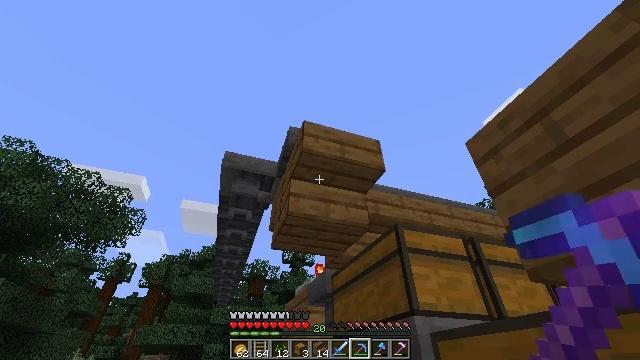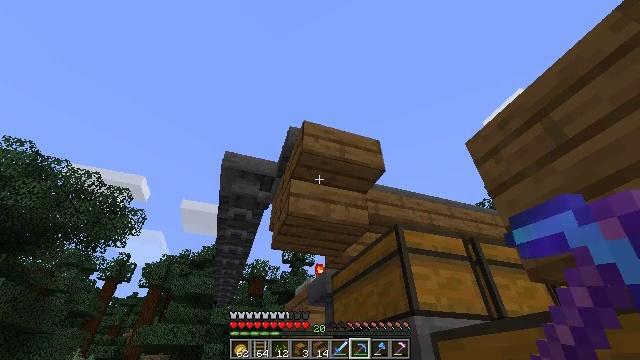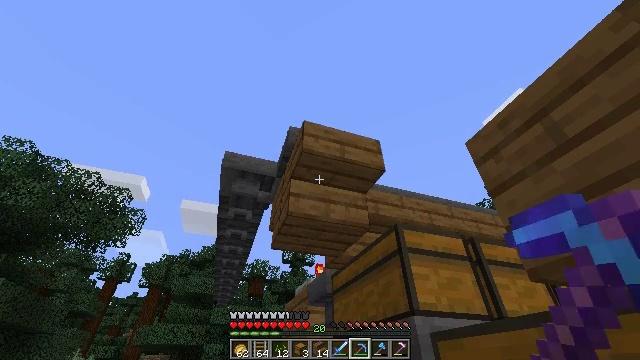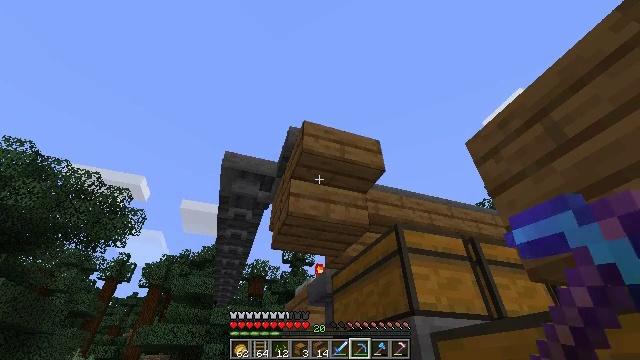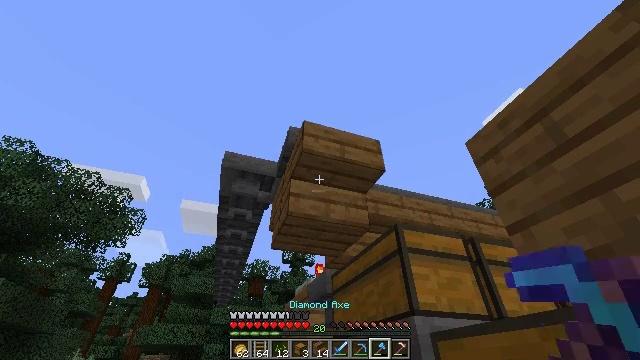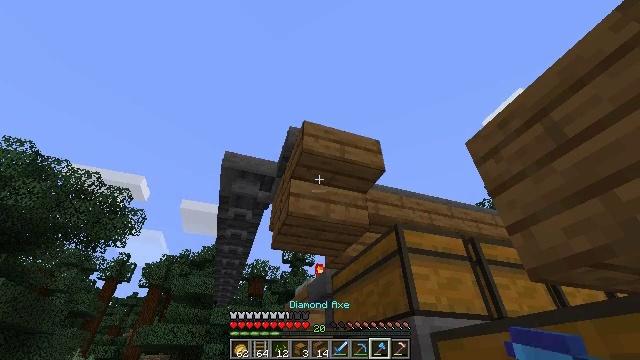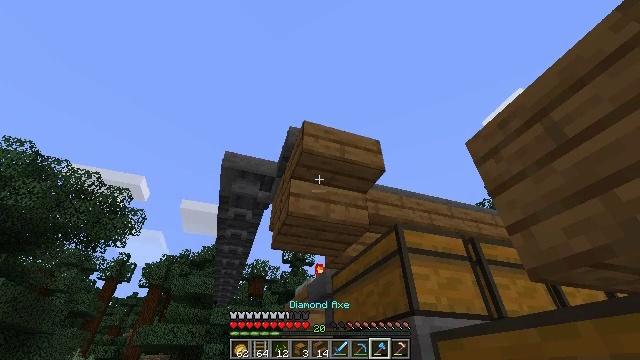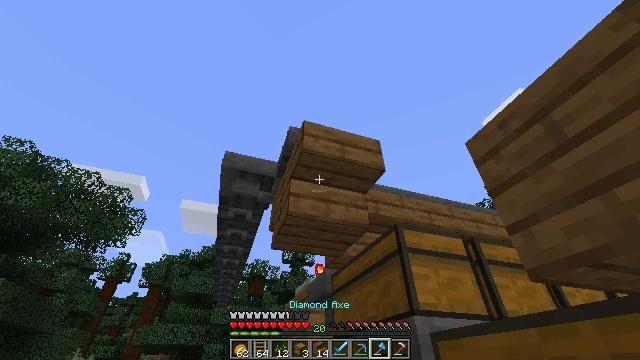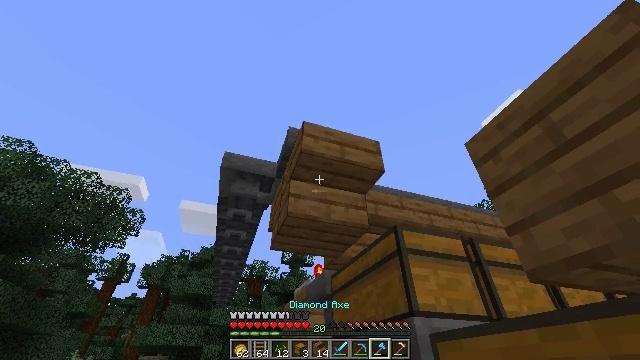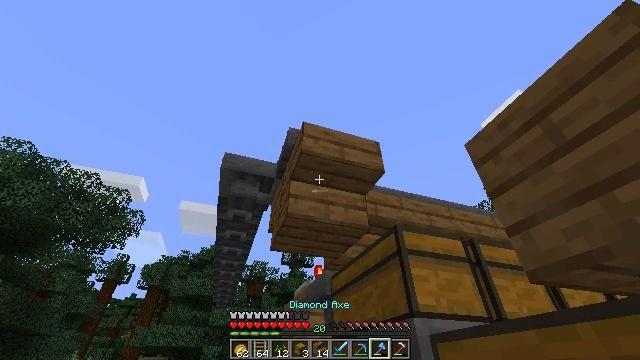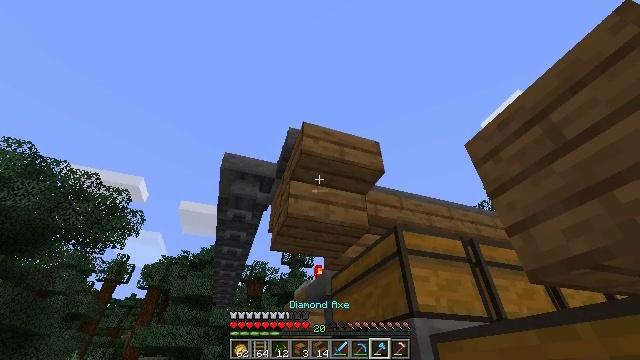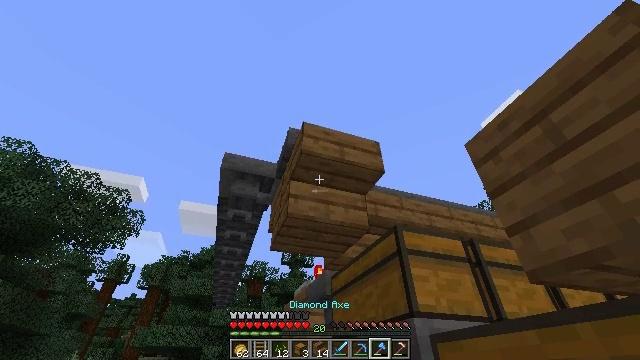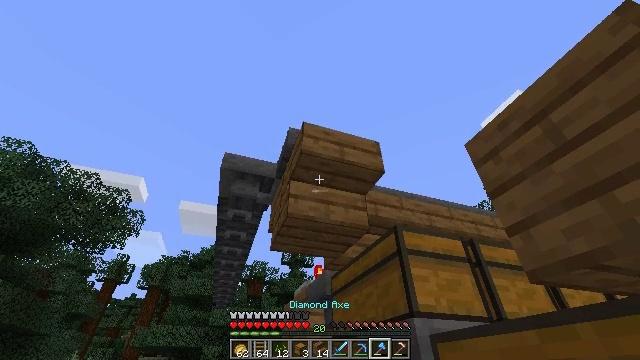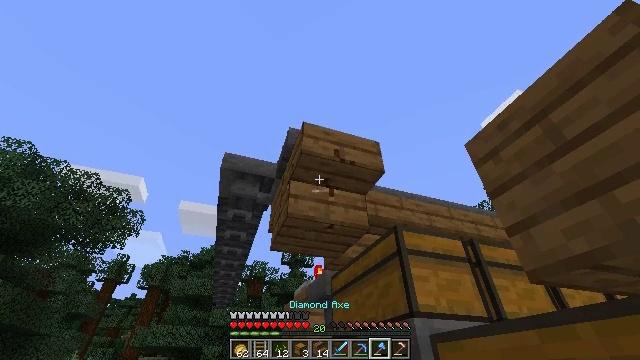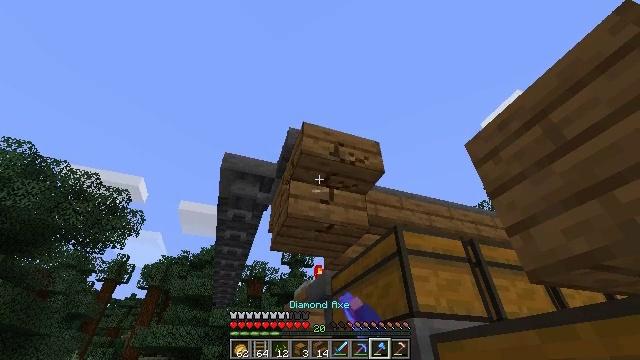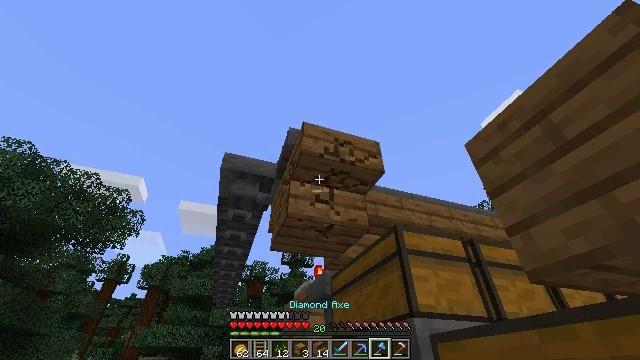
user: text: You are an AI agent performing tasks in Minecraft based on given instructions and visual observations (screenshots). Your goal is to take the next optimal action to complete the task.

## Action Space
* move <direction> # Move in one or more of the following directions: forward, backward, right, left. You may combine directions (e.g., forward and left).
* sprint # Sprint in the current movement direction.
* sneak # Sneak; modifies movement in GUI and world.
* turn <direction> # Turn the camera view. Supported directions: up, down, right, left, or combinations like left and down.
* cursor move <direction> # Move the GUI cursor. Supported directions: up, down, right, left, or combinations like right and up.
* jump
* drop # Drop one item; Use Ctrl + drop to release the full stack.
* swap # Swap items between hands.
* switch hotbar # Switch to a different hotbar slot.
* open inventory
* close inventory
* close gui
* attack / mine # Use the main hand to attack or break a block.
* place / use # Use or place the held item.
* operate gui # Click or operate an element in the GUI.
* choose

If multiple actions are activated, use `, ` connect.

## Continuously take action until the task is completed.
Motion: motion action
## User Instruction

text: Reclaim the spruce stairs for reuse.
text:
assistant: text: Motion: no_op
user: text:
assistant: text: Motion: no_op
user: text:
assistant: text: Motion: no_op
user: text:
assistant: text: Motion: no_op
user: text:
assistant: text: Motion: no_op
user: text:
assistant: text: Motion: no_op
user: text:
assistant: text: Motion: no_op
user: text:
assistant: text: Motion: no_op
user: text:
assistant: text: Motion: no_op
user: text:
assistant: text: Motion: no_op
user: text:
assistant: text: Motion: no_op
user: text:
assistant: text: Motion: no_op
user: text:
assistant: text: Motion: attack / mine
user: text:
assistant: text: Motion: attack / mine
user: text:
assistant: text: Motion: attack / mine
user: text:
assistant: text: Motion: attack / mine
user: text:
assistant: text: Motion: attack / mine
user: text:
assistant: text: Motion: attack / mine
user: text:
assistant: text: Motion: attack / mine
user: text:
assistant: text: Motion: attack / mine
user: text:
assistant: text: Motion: attack / mine
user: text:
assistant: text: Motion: attack / mine
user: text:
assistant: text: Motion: attack / mine